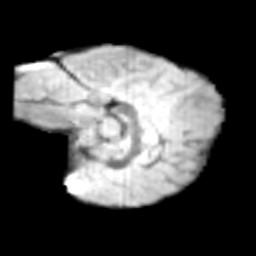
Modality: T2w
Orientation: sagittal
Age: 9
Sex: female
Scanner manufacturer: siemens
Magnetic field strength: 3 T
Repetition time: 3.8 s
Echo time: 0.07 s